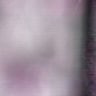
Metastatic tissue present: no